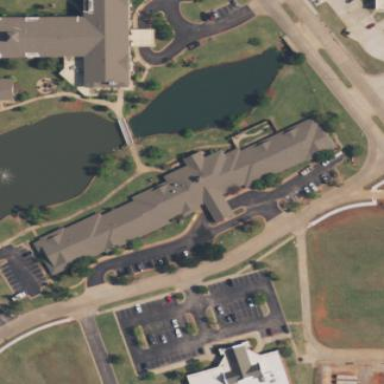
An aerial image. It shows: Building.